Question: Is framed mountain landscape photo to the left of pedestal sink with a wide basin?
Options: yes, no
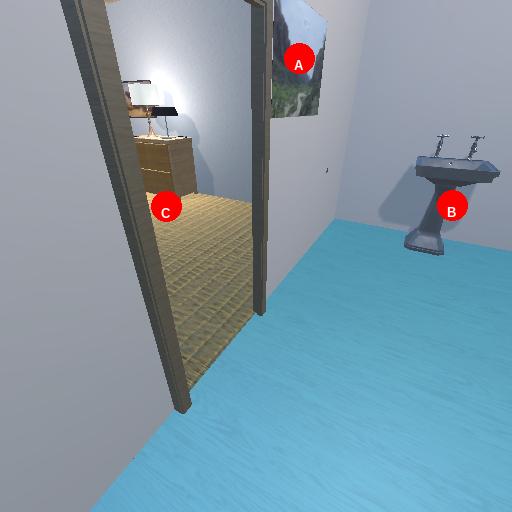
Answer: yes